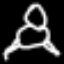
Label: frog